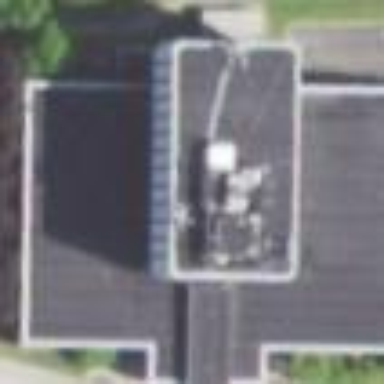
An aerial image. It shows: Building that serves as library.